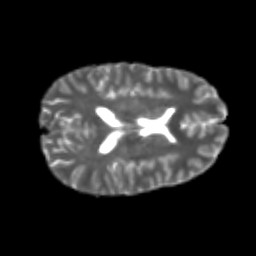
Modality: T2w
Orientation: axial
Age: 22
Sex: male
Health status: healthy
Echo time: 0.074 s